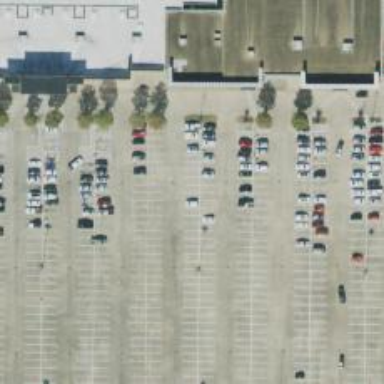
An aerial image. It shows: Parking space is available.